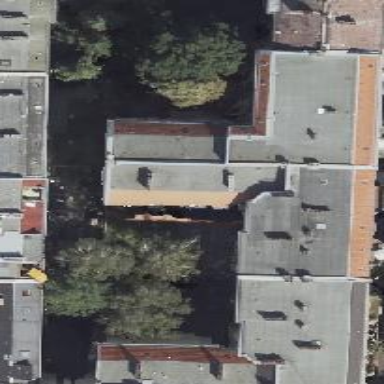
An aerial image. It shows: Building consisting of apartments with double saltbox roof shape.